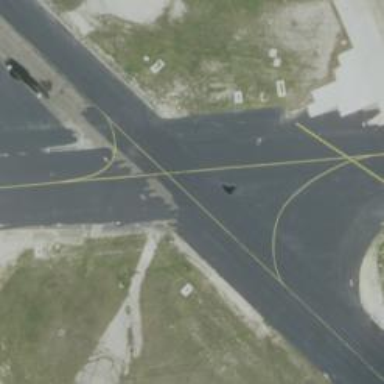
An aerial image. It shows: Taxiway at the airport with asphalt surface.